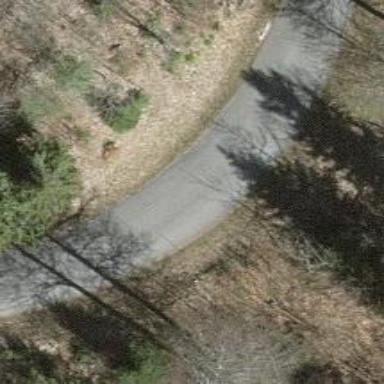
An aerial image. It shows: Smoothly paved residential road.